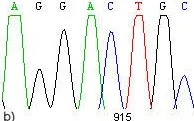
A) Sequence of the index patient with exon 5 c.920A C heterozygous missense mutation.
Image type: electrography (ekg)